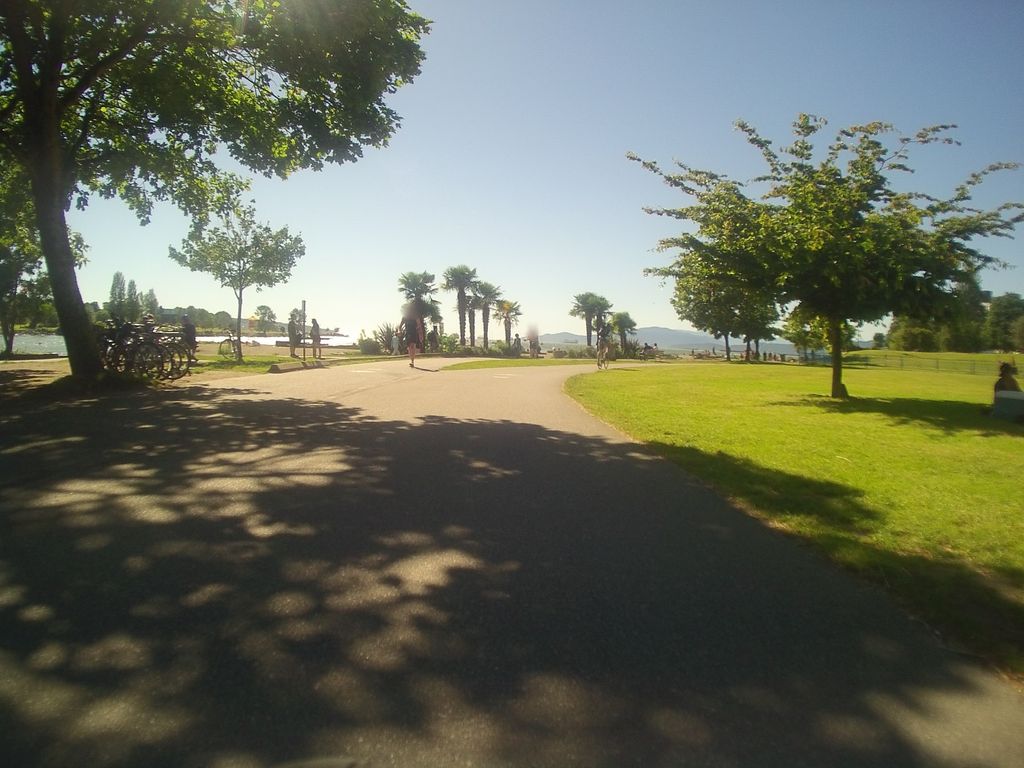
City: vancouver